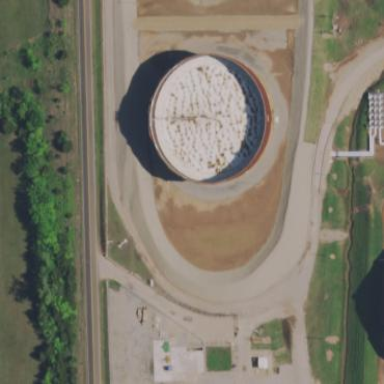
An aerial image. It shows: Storage tank which is man-made and housed in building.